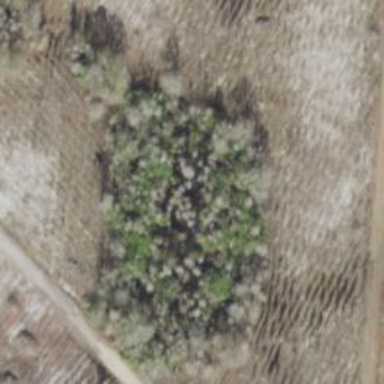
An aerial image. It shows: Swamp in wetland area.